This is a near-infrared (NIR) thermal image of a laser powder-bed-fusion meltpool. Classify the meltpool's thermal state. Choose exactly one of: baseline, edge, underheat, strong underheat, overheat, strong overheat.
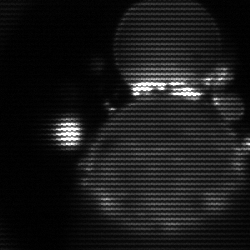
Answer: edge